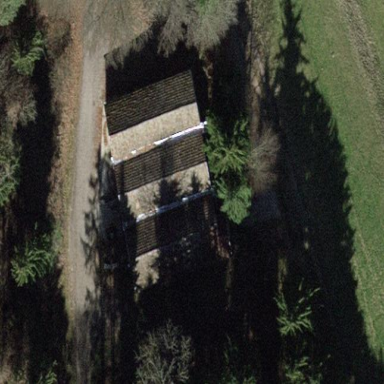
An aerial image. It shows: Barn.